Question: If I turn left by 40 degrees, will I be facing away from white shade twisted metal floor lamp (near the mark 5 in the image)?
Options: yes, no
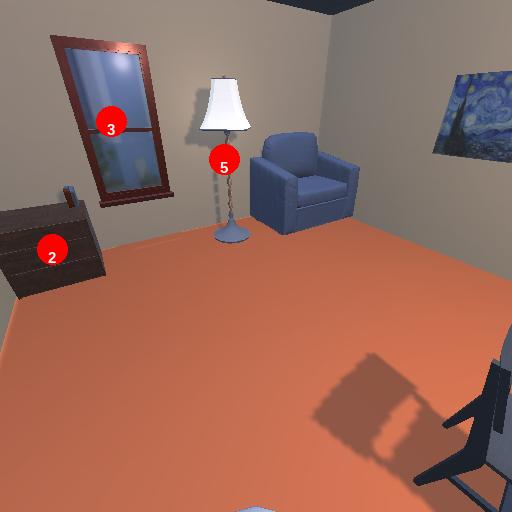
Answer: yes